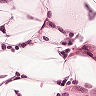
Metastatic tissue present: no